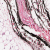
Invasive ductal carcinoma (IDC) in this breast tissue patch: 0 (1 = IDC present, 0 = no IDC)